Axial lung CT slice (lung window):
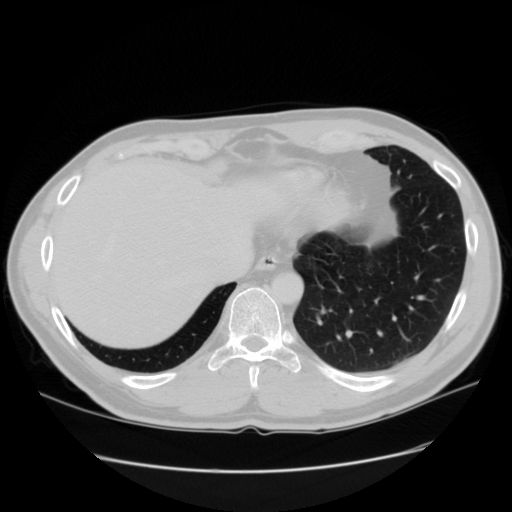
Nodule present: no